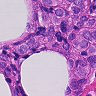
Metastatic tissue present: yes